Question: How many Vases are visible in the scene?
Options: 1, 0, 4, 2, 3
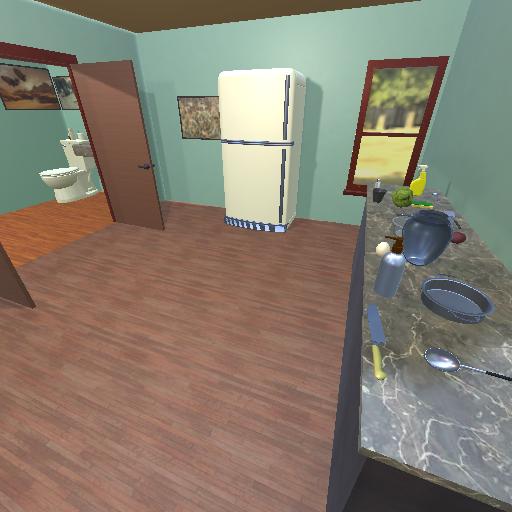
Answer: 1